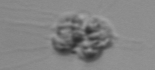
Label: Leptocylindrus_mediterraneus